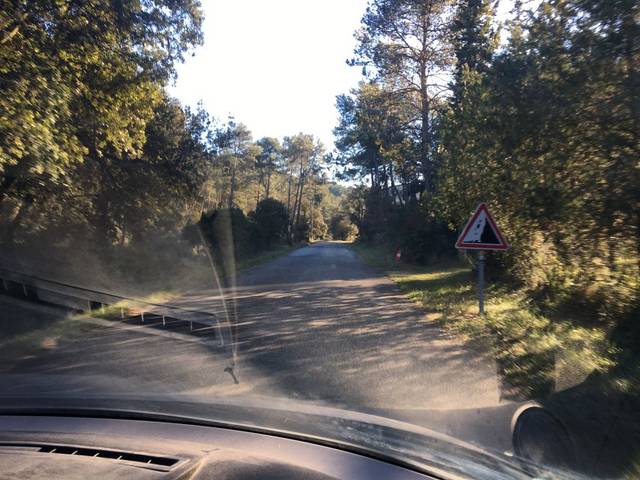
Region: France
Coordinates: 43.768, 4.793